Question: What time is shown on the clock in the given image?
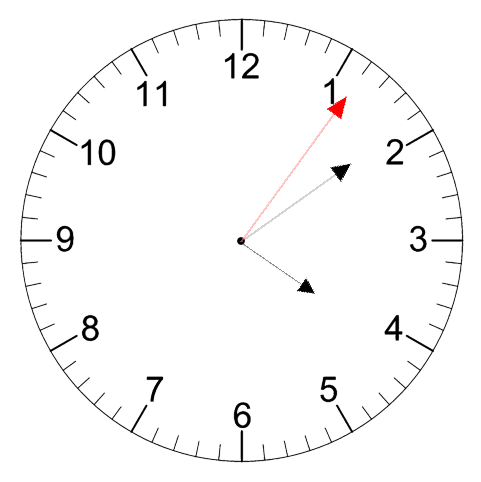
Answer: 04:09:06